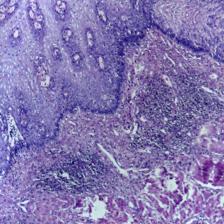
Diagnosis: Normal